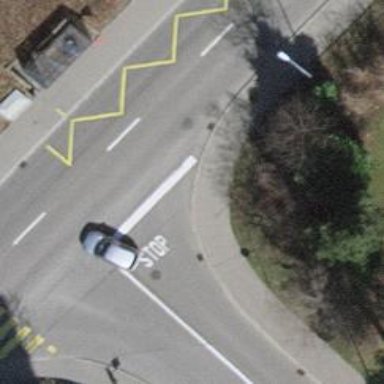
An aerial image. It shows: Public transport stop position.